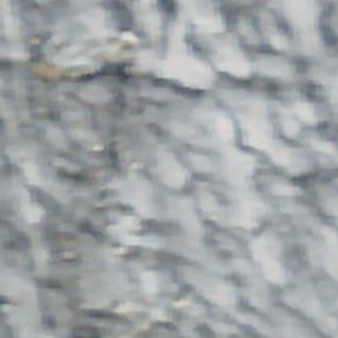
Label: other